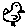
Label: bird